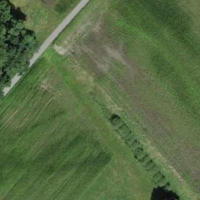
EUNIS habitat code: 52
Species observed at this site:
Polygonum aviculare
Plantago major